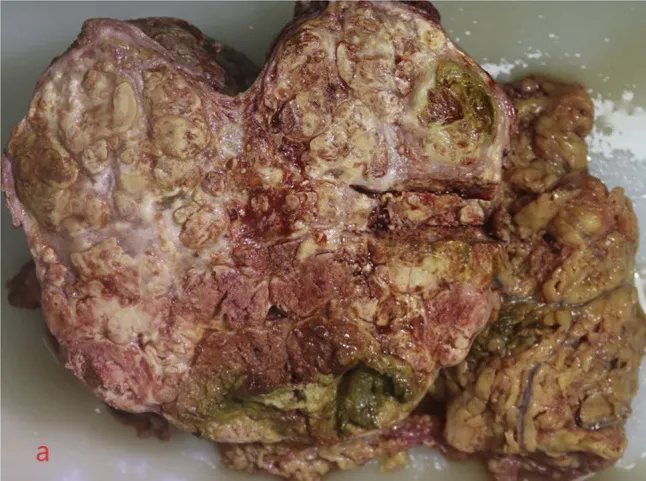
Microscopic examination of the tumor revealed necrosis of the massive HCC with no tumor cells observed on the resection margins, and the portal vein tumor thrombus had necrotic tissue. Necrosis of massive HCC.
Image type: medical_photograph (other_medical_photograph)